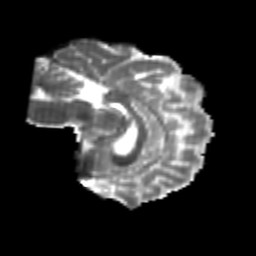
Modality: T2w
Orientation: sagittal
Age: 24
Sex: female
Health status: healthy
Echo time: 0.074 s